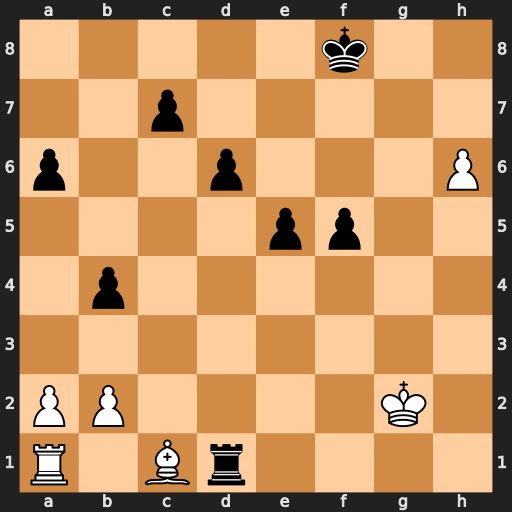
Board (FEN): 5k2/2p5/p2p3P/4pp2/1p6/8/PP4K1/R1Br4
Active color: w
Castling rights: -
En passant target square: -
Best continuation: h7 Kg7 Bh6+ Kxh7 Rxd1